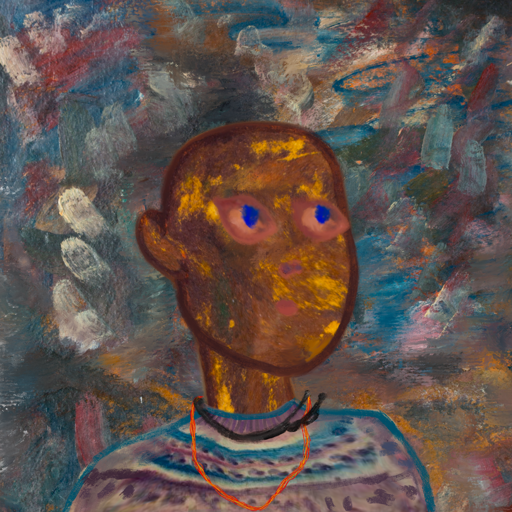
Background: Boggyland, Head And Neck Side: Comrade, Face Side: Mother_And_Son_Mother, Bust: HillGirl, Hair Side: Blank, Head Accessory: Blank, Second Necklace: Gypsy_Mother_2, Necklace: Orphan, Baby: Blank